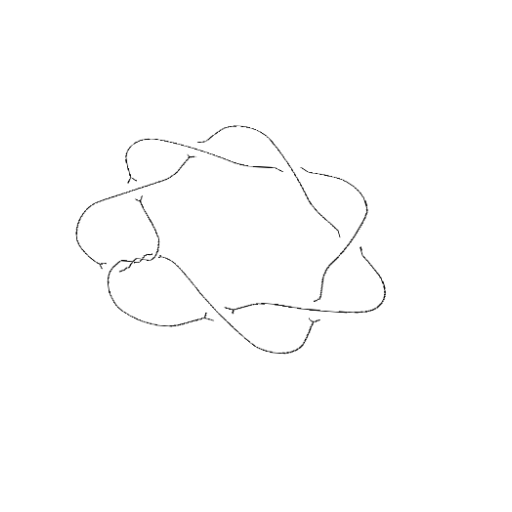
Crossing number: 10